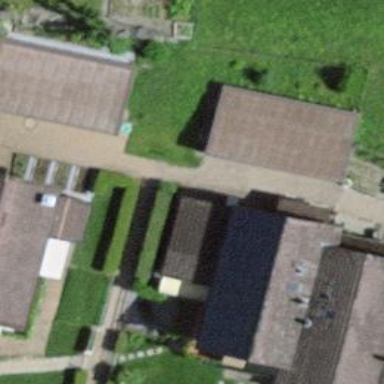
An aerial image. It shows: Terrace building.